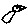
Label: bird